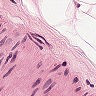
Metastatic tissue present: no